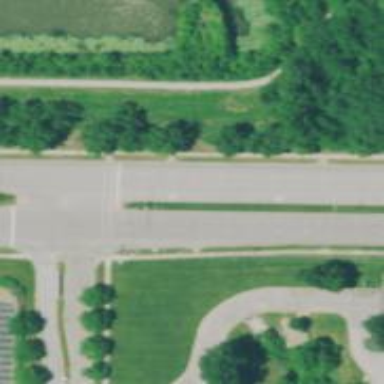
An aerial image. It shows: Road with left marking.